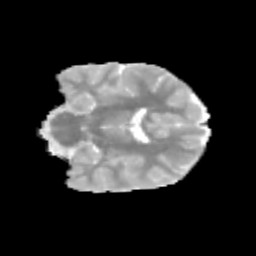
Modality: MD
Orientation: coronal
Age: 9
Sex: male
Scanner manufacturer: siemens
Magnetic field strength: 3 T
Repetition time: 3.8 s
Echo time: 0.07 s